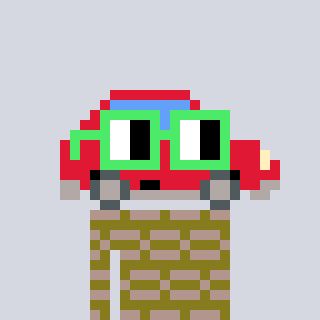
a pixel art character with square light green glasses, a car-shaped head and a gunk-colored body on a cool background